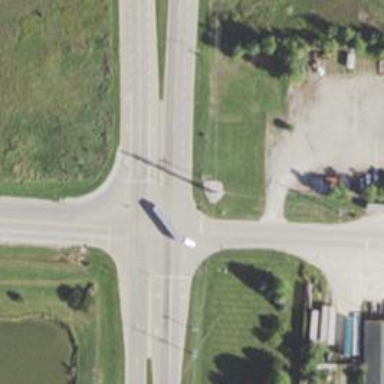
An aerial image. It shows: Stop road.